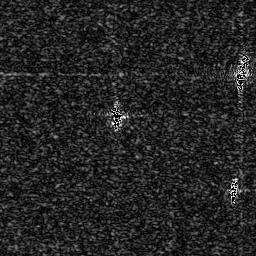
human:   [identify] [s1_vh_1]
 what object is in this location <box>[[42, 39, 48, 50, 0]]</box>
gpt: <ref>1 small ship at the center</ref>

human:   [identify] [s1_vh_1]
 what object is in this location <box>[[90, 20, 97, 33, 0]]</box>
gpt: <ref>1 medium ship at the top right</ref>